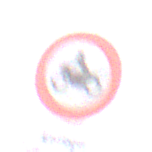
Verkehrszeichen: VerbotKraftraeder
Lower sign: PersonengruppenFrei2
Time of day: MorningAfternoon
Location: Outdoor (Nature)
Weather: PartlyCloudy
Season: NotSpecified
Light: Natural